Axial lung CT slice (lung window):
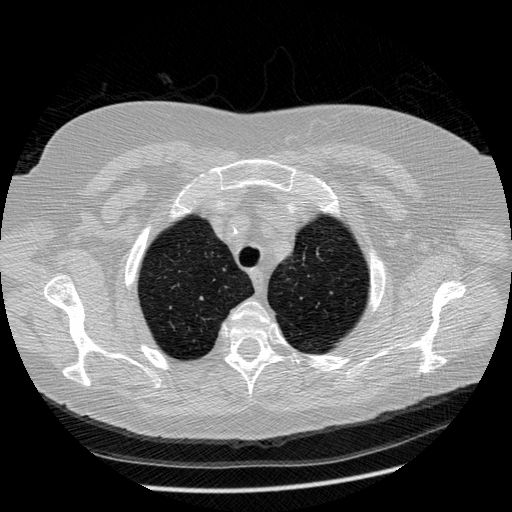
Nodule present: no